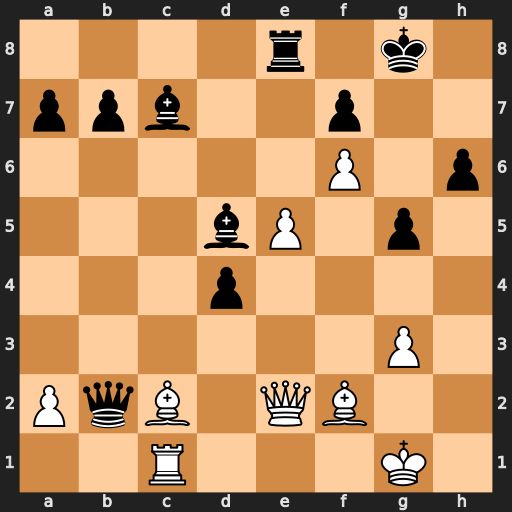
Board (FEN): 4r1k1/ppb2p2/5P1p/3bP1p1/3p4/6P1/PqB1QB2/2R3K1
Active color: w
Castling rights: -
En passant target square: -
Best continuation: Bh7+ Kxh7 Qxb2